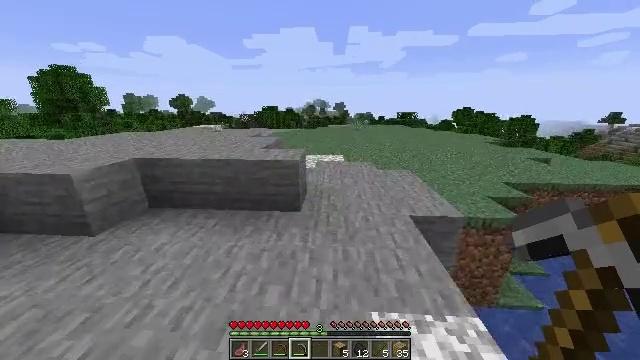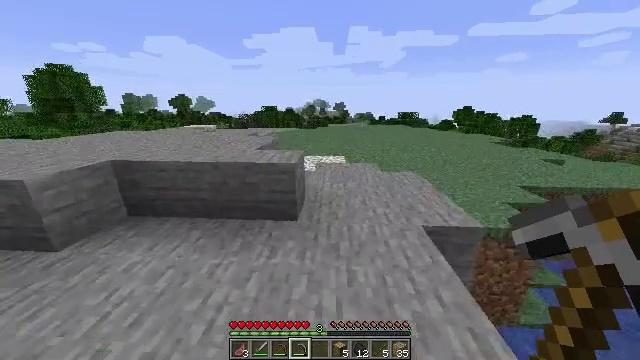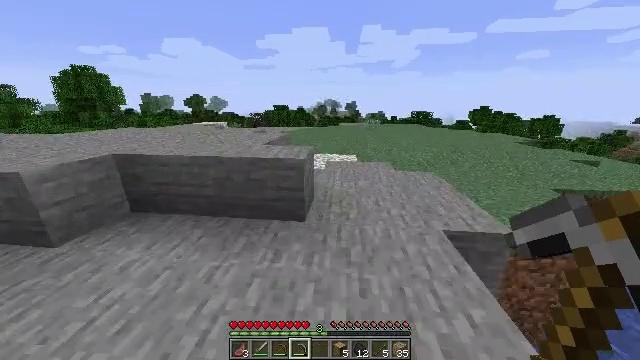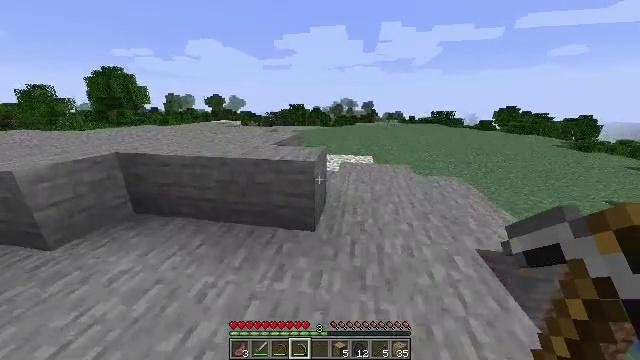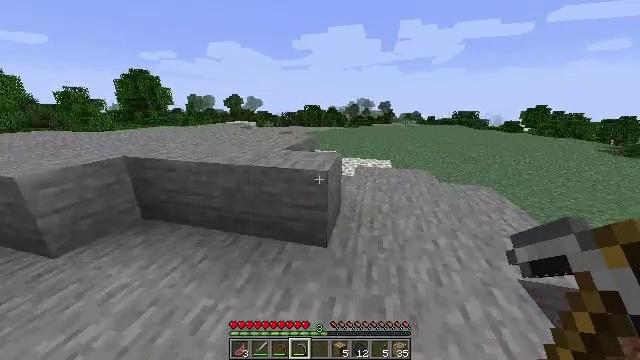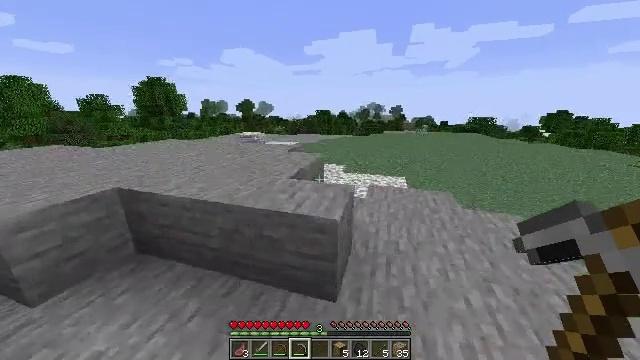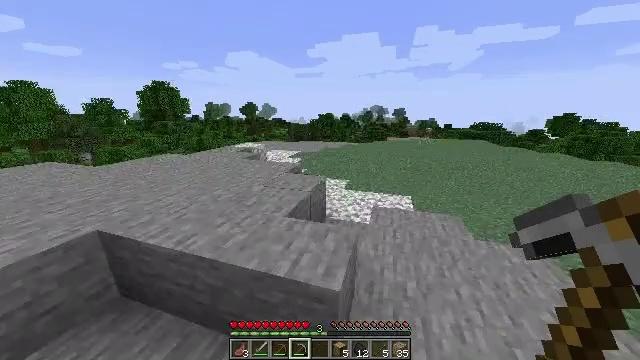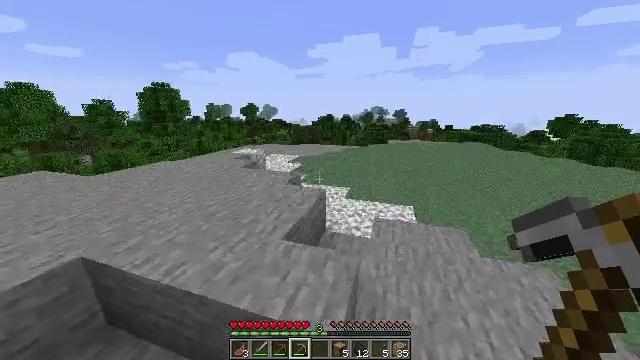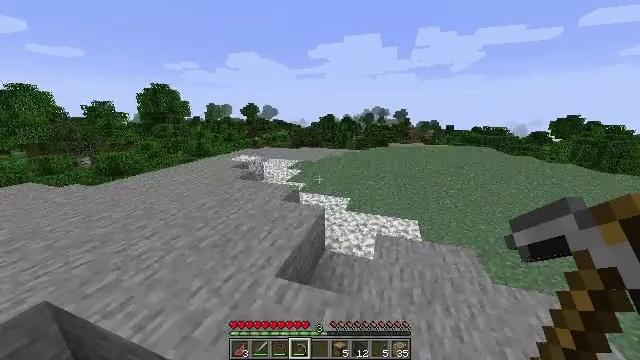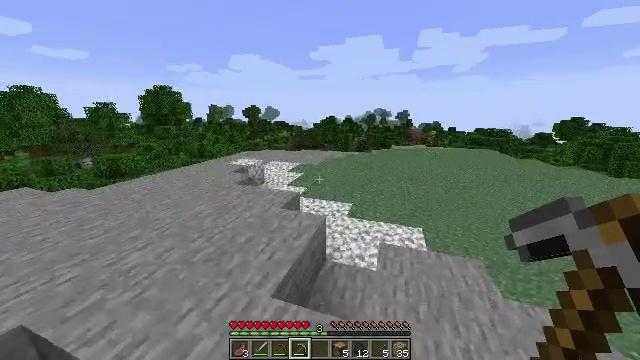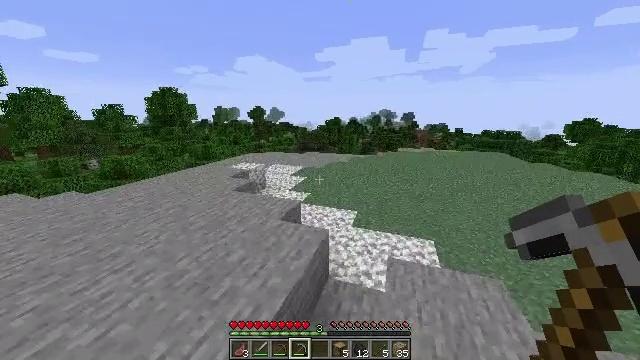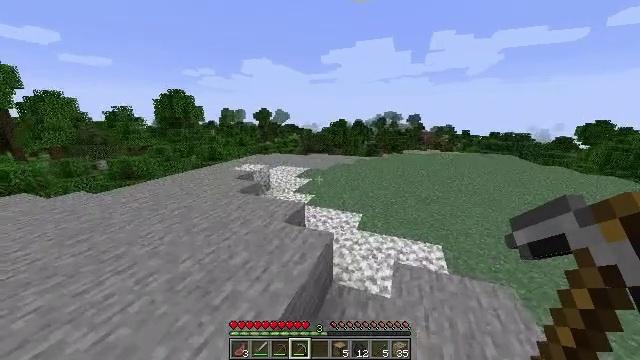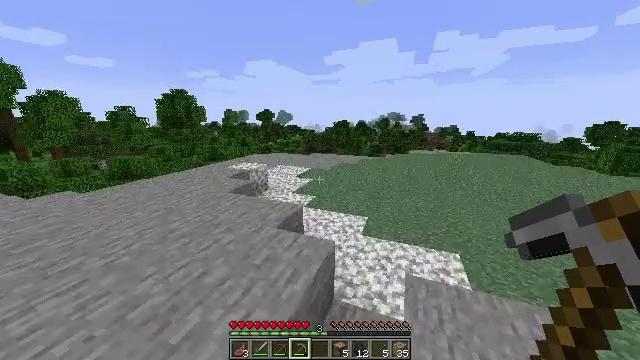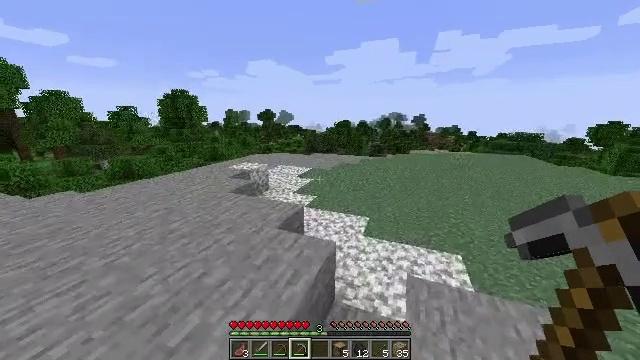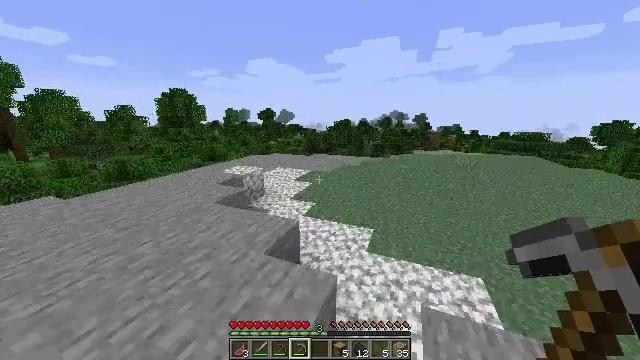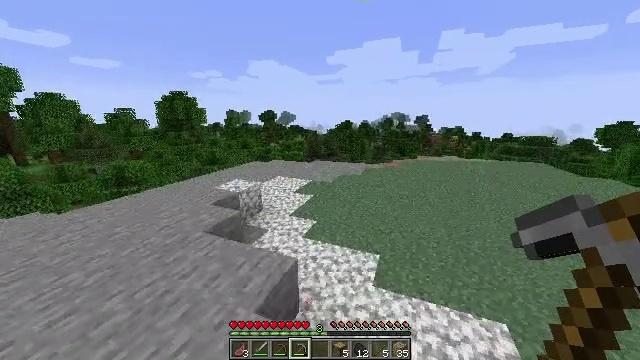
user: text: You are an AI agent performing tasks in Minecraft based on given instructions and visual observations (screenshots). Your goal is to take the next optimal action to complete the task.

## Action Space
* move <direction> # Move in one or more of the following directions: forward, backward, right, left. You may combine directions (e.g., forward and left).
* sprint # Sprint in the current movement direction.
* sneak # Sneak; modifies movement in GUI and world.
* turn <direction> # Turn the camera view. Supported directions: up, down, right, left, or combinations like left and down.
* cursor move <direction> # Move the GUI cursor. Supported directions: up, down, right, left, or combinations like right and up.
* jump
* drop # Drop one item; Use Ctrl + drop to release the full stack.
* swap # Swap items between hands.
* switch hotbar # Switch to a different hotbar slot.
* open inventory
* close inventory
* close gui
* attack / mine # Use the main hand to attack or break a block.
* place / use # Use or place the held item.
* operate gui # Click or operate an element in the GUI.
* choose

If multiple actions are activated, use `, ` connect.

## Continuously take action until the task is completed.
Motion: motion action
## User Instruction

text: Remove the white bed from its place.
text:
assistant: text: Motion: move forward, sprint, jump
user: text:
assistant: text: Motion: move forward, sprint, turn left, jump
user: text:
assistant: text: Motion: move forward, sprint, turn left, jump
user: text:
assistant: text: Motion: move forward, sprint, turn left, jump
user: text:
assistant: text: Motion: move forward, sprint, turn left, jump
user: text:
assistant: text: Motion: move forward, sprint, jump
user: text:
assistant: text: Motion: move forward, sprint, jump
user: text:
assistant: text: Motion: move forward, sprint, jump
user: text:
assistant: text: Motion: move forward, sprint, jump
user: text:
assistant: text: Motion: move forward, sprint, turn left, jump
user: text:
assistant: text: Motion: move forward, sprint, turn left, jump
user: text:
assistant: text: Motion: move forward, sprint, jump
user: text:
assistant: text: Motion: move forward, sprint, jump
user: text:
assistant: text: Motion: move forward, sprint, jump
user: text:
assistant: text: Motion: move forward, sprint, jump
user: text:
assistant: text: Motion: move forward, sprint, jump
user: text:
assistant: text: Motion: move forward, sprint, turn left and down, jump
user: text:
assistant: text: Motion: move forward, sprint, turn left and down, jump
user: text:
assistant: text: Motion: move forward, sprint, turn left and down, jump
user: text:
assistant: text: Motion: move forward, sprint, jump
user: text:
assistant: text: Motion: move forward, sprint, jump
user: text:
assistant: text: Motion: move forward, sprint, jump
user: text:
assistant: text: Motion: move forward, sprint, jump
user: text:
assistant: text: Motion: move forward
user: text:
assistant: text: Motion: move forward, turn left
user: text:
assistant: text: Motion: move forward, turn left and down
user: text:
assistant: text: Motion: move forward, turn left
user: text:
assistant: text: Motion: move forward, turn left
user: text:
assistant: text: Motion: move forward, turn left and up
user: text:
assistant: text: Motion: move forward, turn left